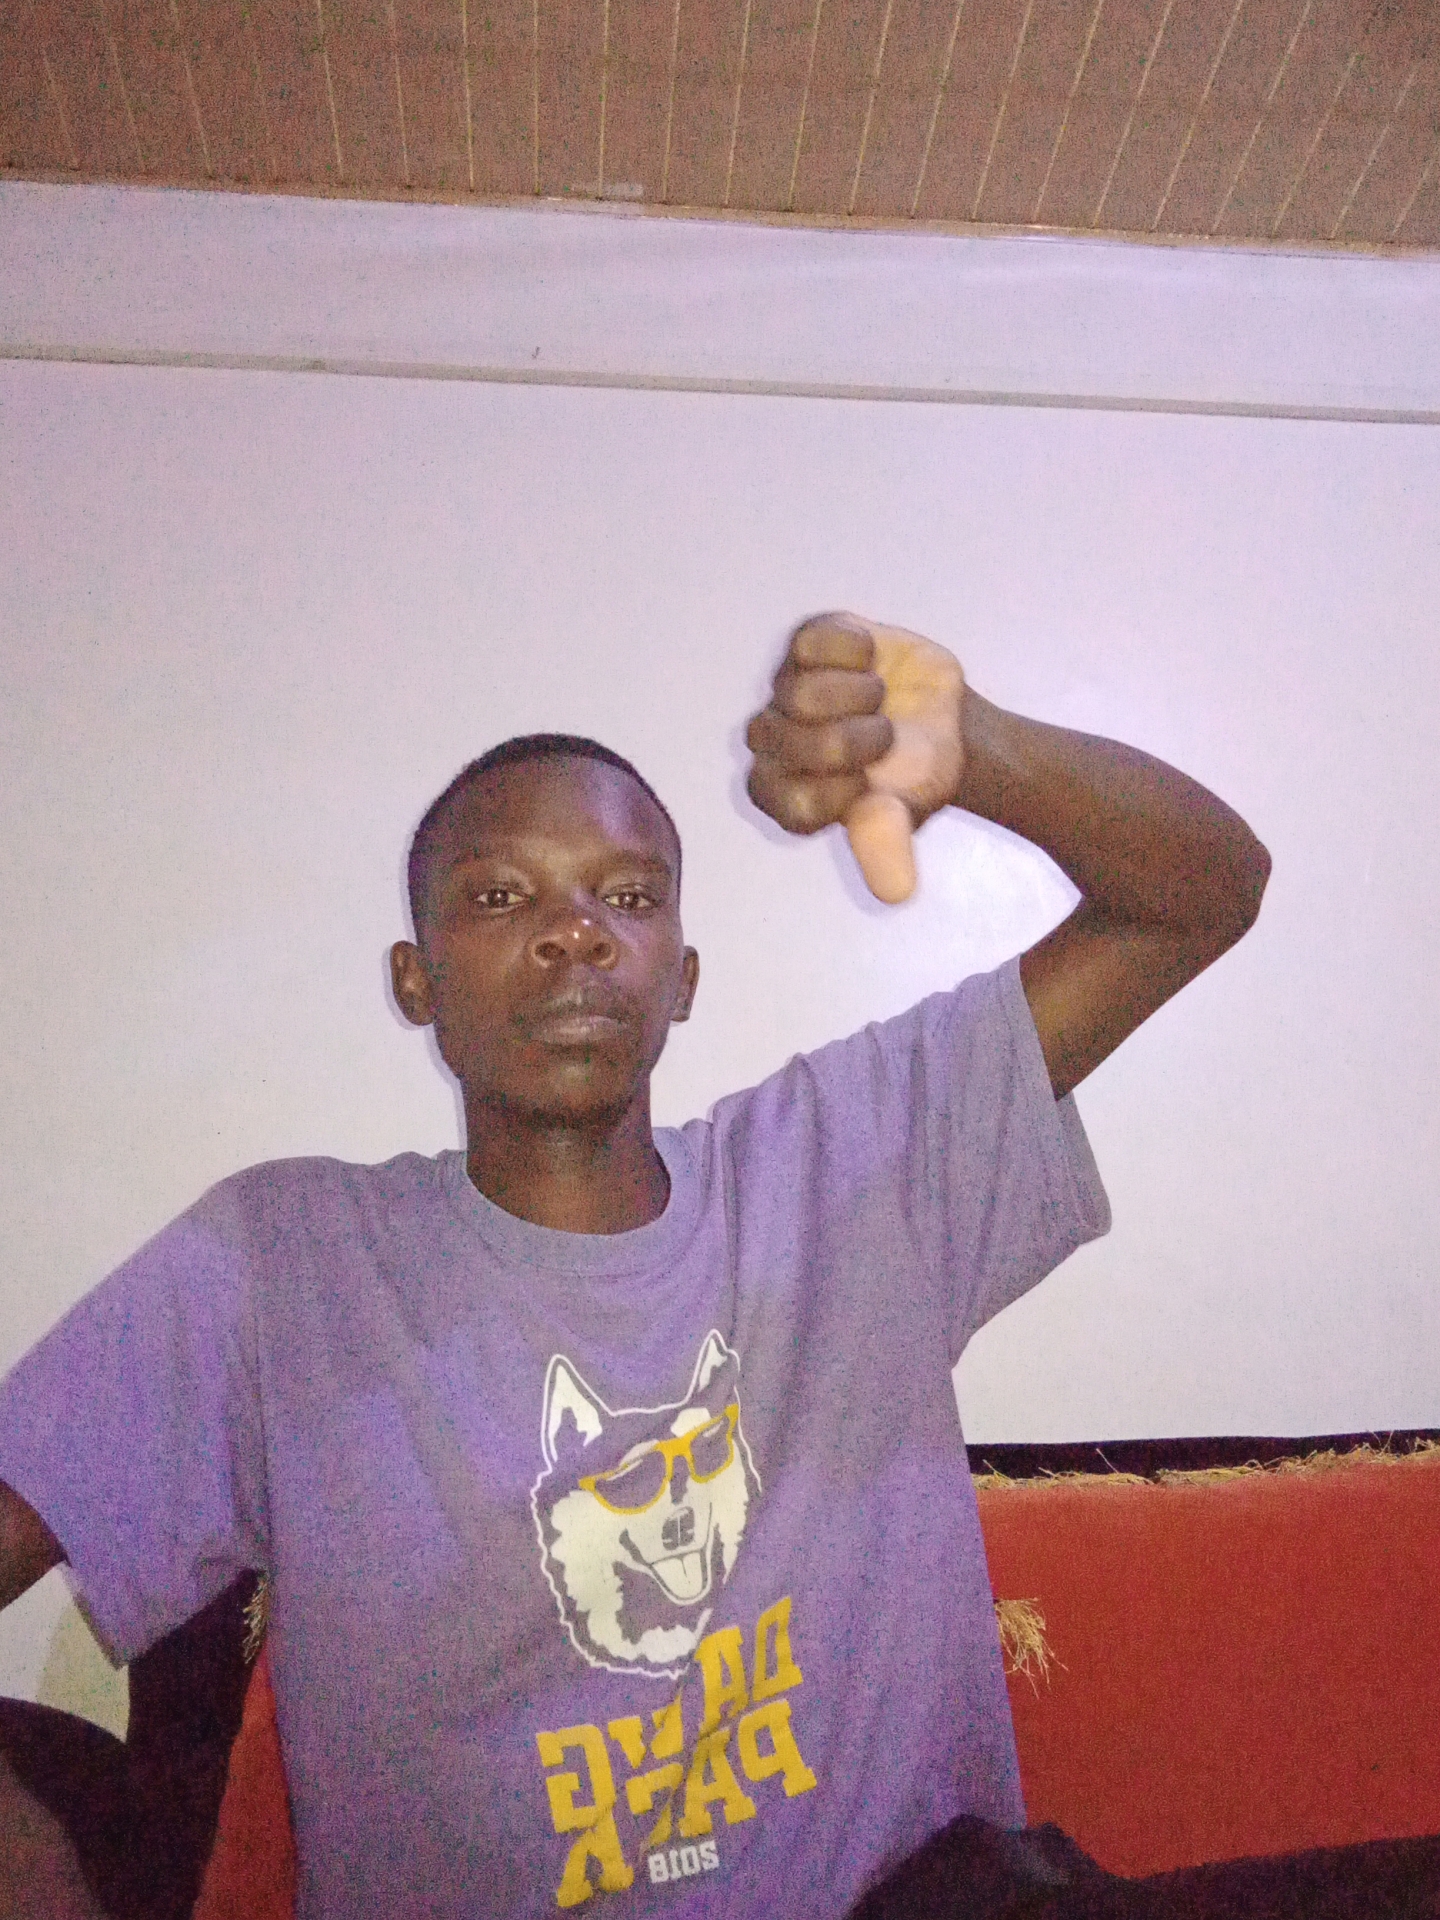
Label: noise